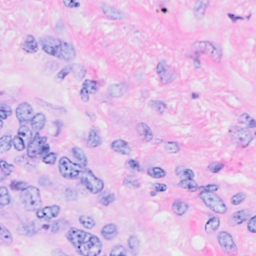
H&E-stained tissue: Breast